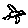
Label: bird